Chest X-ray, AP view. Patient: 32 years old, sex M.
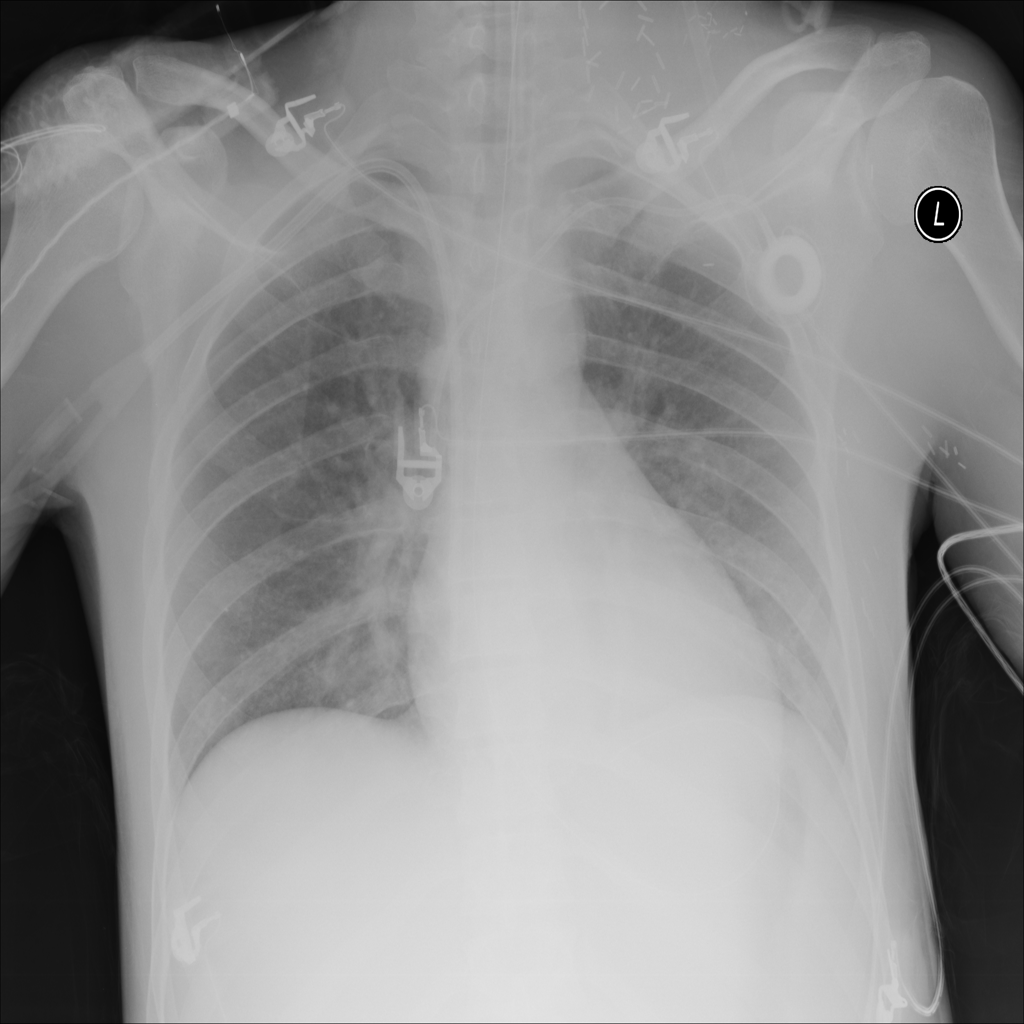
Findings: No Finding